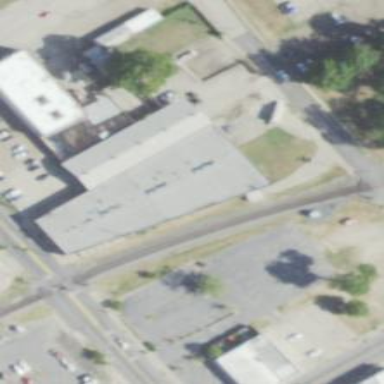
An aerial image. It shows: Building.